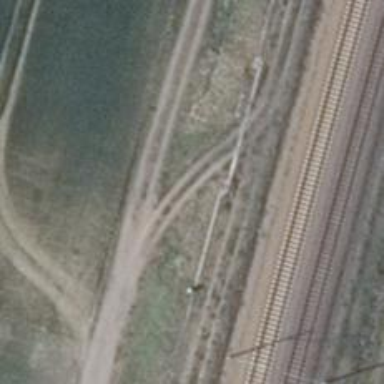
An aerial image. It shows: Gravel track with Grade 3 quality.